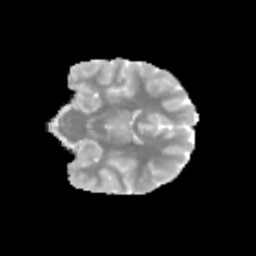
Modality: MD
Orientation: coronal
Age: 9
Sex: male
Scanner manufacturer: siemens
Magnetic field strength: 3 T
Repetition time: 3.8 s
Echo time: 0.07 s